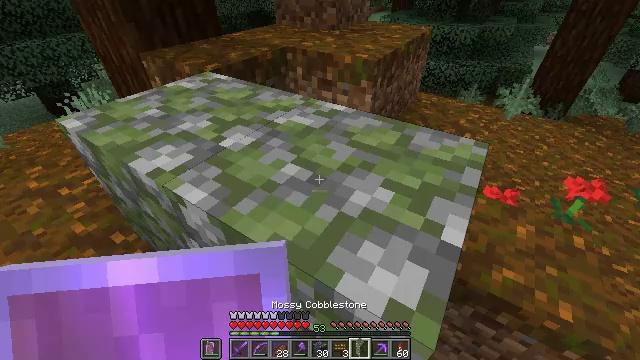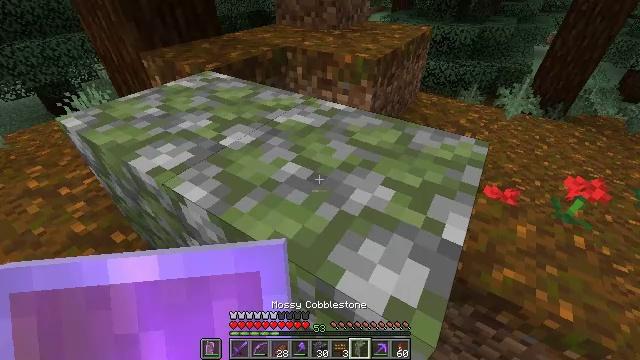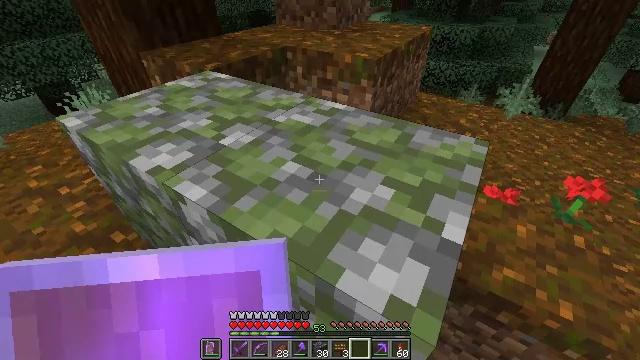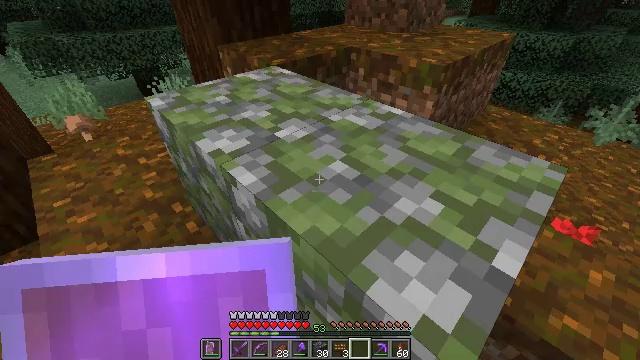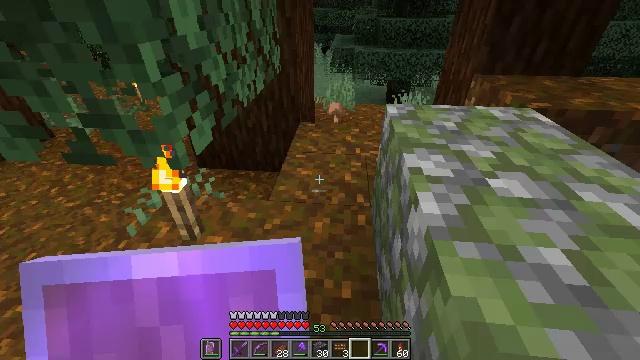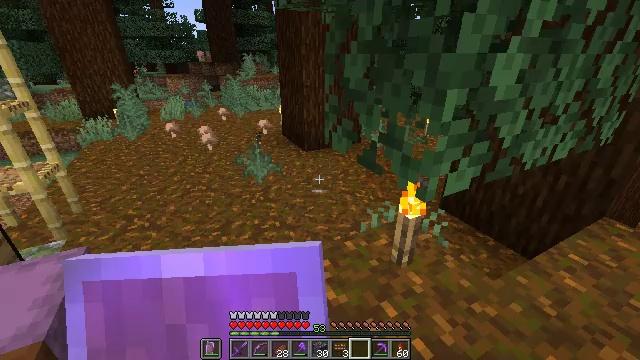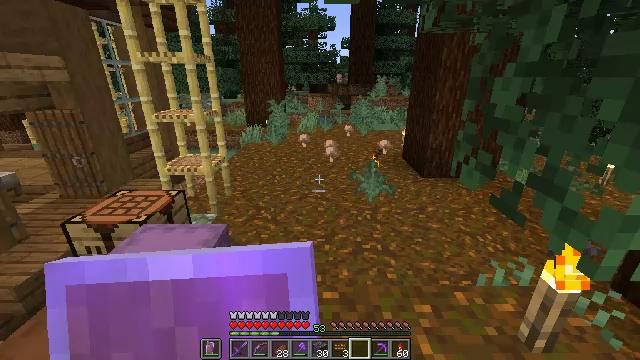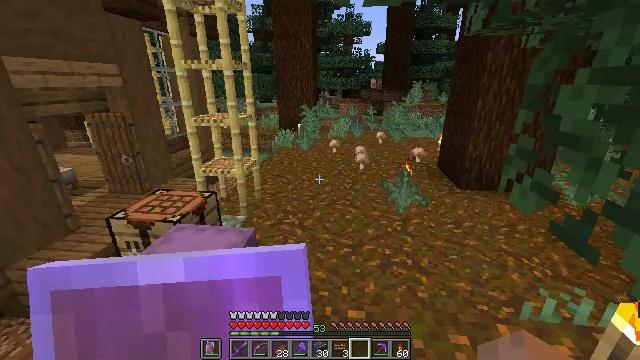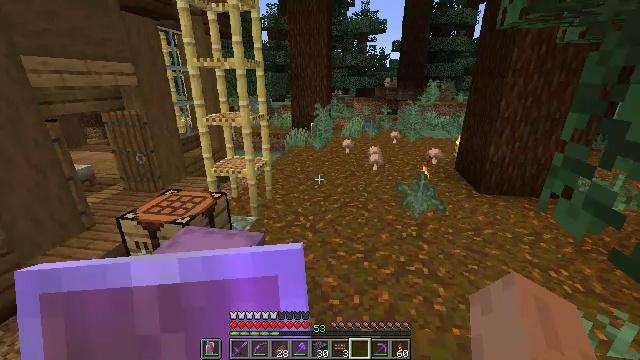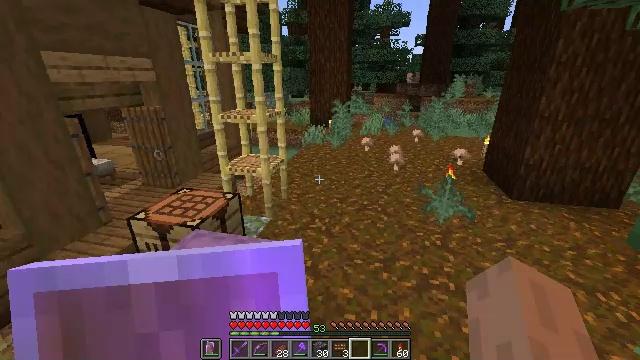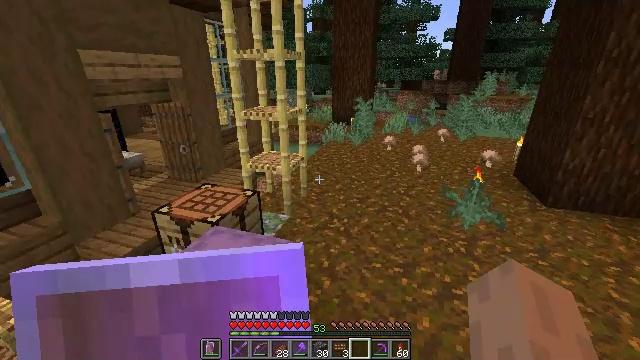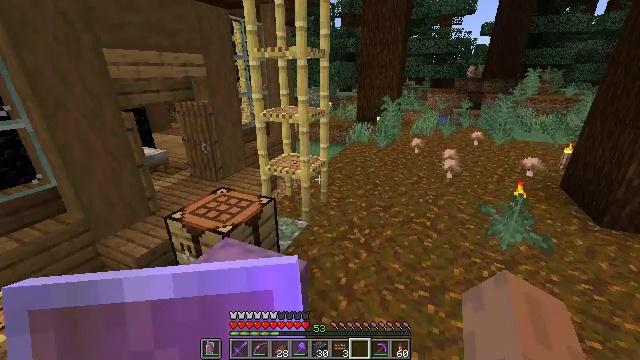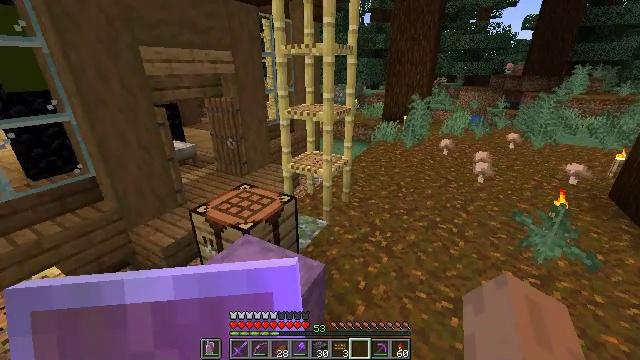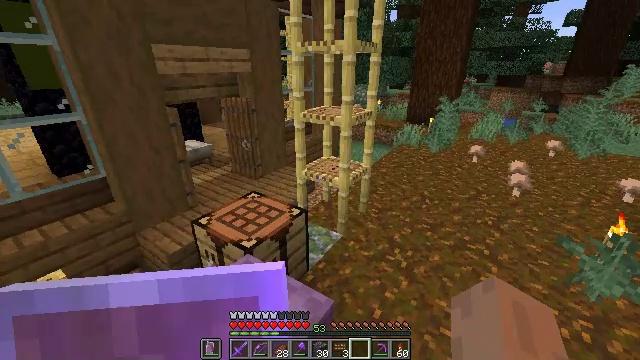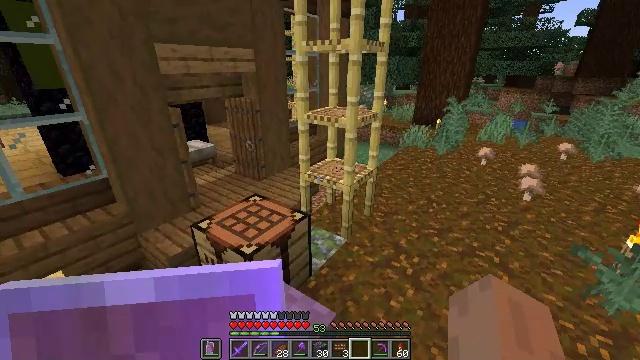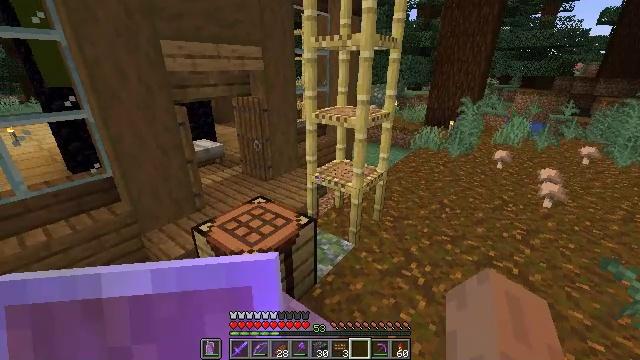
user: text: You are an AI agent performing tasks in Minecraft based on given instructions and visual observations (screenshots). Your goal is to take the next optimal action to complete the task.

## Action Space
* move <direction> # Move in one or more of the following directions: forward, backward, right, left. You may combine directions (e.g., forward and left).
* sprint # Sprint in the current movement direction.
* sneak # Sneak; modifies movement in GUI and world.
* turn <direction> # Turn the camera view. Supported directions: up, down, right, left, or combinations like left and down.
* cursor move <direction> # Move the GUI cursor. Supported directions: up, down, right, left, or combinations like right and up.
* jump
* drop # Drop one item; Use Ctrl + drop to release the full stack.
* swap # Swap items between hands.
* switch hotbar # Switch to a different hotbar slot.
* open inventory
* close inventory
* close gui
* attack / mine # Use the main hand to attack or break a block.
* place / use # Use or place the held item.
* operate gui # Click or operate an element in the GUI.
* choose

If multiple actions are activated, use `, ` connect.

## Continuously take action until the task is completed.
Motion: motion action
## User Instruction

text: Disassemble the campfire for reuse.
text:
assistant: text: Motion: no_op
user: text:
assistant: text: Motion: no_op
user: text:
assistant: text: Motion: turn left
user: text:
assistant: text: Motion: turn left and up
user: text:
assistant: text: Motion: turn left and up
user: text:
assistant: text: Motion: move forward, turn left and up
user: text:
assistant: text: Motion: move forward, turn left and up
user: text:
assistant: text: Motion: move forward, turn left
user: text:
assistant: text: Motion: move forward, turn left
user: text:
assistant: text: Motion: move forward, turn left
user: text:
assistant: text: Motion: move forward, turn left
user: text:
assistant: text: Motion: move forward, turn left
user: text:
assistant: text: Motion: move forward, turn left
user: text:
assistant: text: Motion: move forward, turn left
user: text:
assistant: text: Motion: move forward, turn left
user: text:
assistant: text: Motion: move forward, turn left and up
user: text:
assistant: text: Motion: move forward, turn left and up
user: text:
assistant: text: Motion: move forward, turn left and up
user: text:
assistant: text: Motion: move forward
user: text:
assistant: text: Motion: move forward
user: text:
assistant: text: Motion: move forward
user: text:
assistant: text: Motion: move forward, turn right
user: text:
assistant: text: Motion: move forward, turn right
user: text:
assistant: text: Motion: move forward, turn right
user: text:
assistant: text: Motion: move forward, turn right
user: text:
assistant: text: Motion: move forward
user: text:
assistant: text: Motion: move forward
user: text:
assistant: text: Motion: move forward
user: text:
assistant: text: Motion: move forward
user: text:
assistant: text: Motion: move forward, turn left